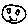
Label: smiley face